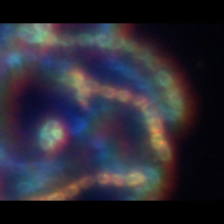
Taxon: Diatom_aggregate
Group: Diatoms